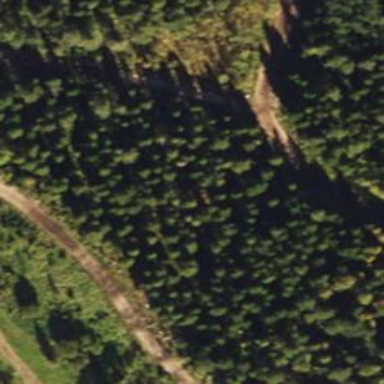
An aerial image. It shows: Path with excellent trail visibility.